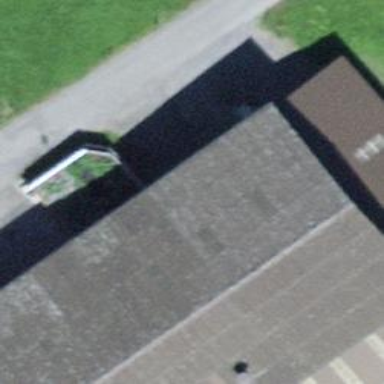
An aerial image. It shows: Rural barn.